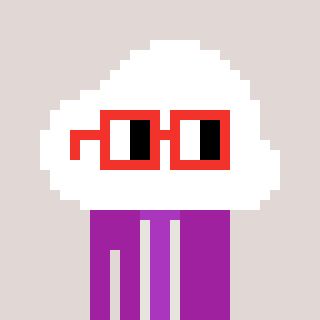
a pixel art character with square red glasses, a cloud-shaped head and a magenta-colored body on a warm background